Aerial crown-view tile of a tropical tree (Barro Colorado Island, Panama), acquired 20250512:
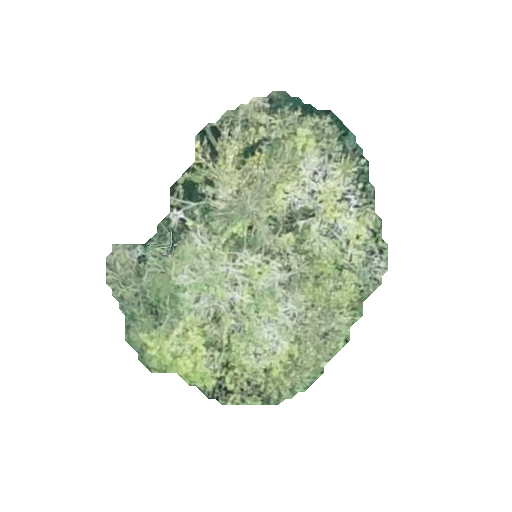
Species: Alseis blackiana
GBIF accepted scientific name: Alseis blackiana
Crown area: 86.382 m²